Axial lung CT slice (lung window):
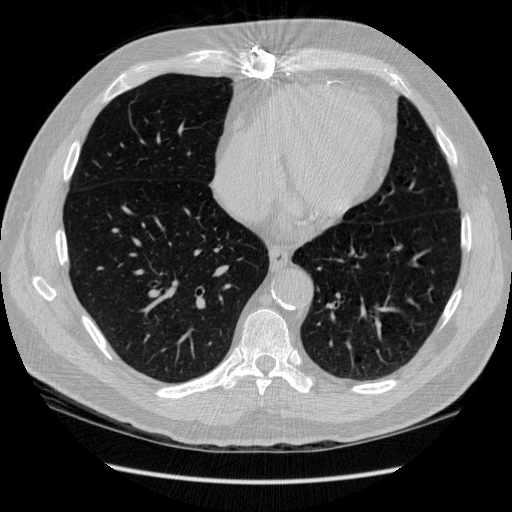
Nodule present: no